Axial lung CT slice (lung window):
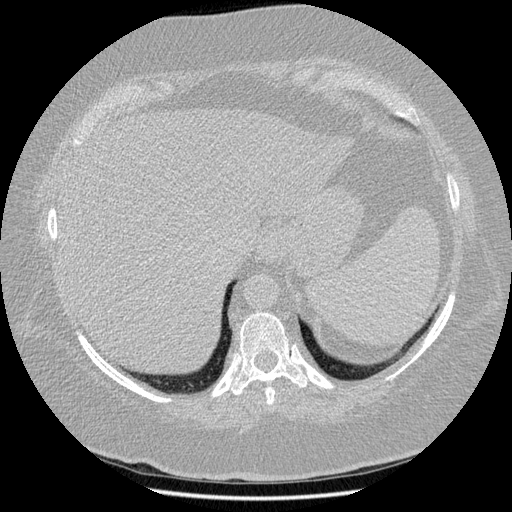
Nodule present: no